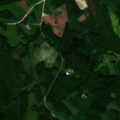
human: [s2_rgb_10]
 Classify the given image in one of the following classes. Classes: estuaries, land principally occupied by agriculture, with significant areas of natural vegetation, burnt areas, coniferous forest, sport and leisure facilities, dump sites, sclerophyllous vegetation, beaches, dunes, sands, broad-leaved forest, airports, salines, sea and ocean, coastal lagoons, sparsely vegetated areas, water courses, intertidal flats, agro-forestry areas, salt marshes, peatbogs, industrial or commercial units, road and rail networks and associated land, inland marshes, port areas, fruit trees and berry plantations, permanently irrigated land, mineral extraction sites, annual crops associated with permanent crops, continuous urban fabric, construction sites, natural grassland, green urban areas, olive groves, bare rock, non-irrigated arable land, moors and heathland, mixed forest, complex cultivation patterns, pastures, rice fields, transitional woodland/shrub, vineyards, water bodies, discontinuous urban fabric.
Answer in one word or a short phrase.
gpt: land principally occupied by agriculture, with significant areas of natural vegetation, broad-leaved forest, coniferous forest, mixed forest, transitional woodland/shrub